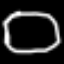
Label: octagon